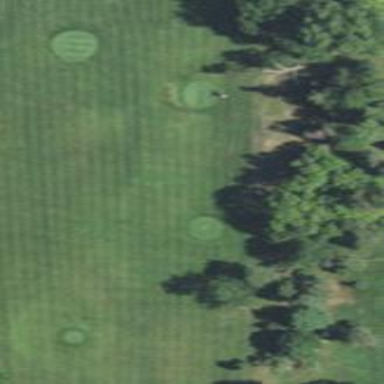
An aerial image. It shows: Grassy area designated as driving range for golf.